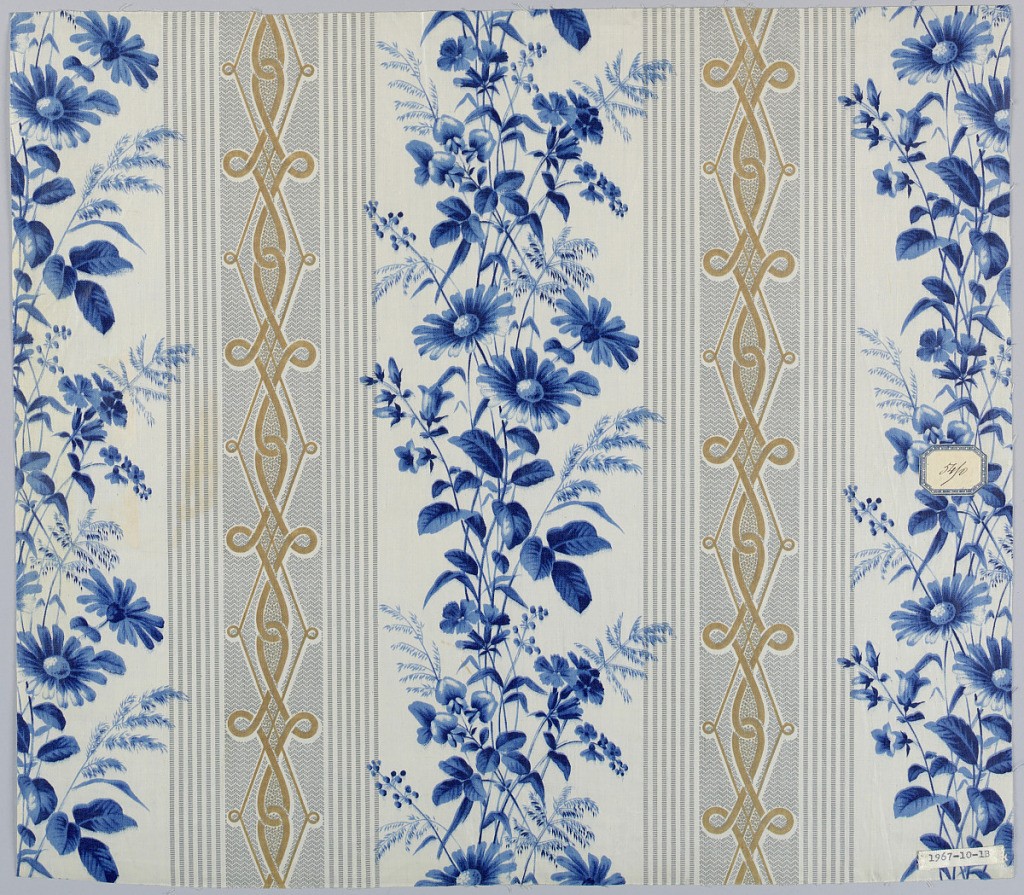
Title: Textile
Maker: Schwartz-Huguenin
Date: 1851–63
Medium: cotton Technique: printed by engraved roller and/or block printed on plain weave; glazed
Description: Two pieces, same design, different colors. A) White ground with broad stripes made of pin stripes of minute bars in rose color, centre area in minute zig-zag with elongated interlace in brown; in white area, sprays of field flowers in shades of red, block-printed or surface roller. Ground probably "molette." B) Same design in blue. Glazed.